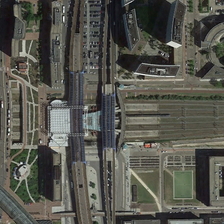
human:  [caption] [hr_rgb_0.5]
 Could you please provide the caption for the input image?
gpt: there is a railway station with railways of two vertical directions and a square .

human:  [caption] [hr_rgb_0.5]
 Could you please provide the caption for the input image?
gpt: the railwaystation is next to a parkinglot and streets .

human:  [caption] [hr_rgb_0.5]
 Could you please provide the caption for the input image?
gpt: there is a railway station with railways of two vertical directions and a square .

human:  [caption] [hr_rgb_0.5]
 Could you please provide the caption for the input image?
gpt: this railway station and thoses railway tracks spans the highway road .

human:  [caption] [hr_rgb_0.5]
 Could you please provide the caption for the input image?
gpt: several buildings with parking lots are near a railway station .